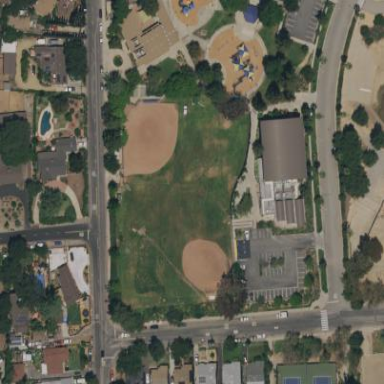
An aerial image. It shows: Pitch used for baseball and fitness activities.